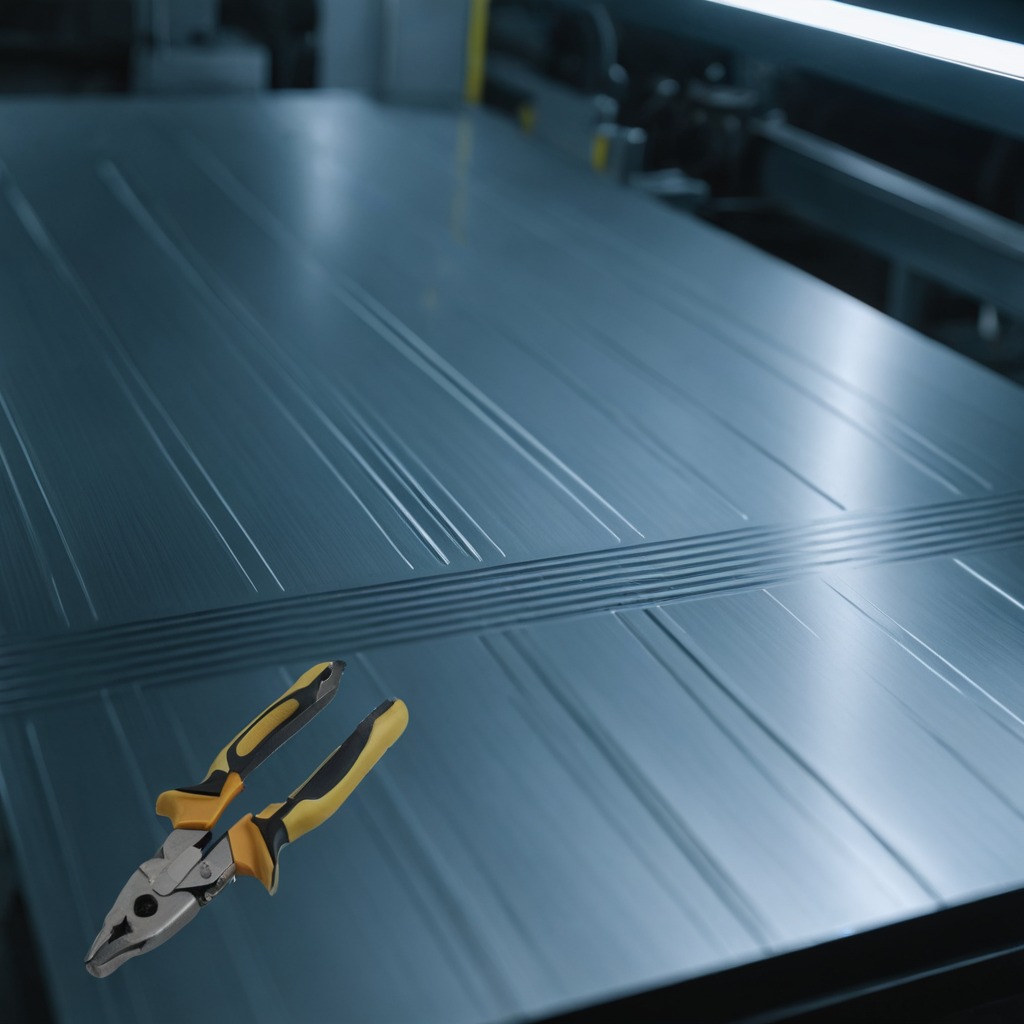
A plier is lying on the metal table.